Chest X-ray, AP view. Patient: 58 years old, sex F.
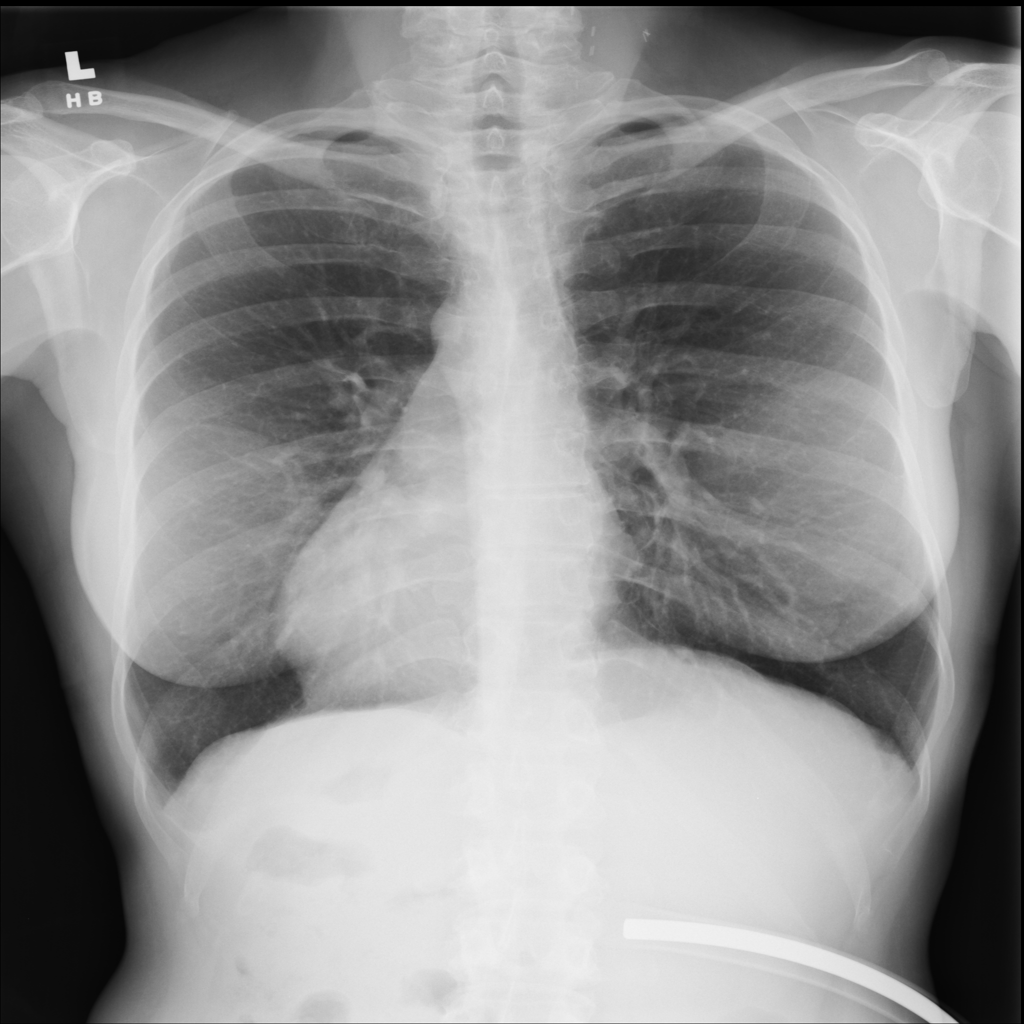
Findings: No Finding